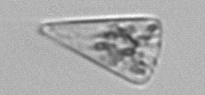
Label: Licmophora